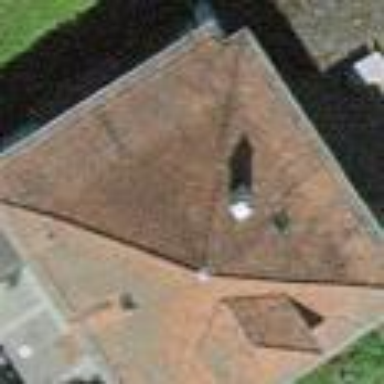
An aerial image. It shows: Residential building with hipped roof.